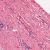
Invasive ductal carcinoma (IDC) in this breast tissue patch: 0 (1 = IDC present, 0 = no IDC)